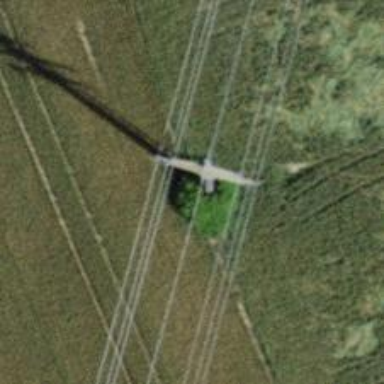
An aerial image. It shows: Power tower.